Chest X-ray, AP view. Patient: 72 years old, sex F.
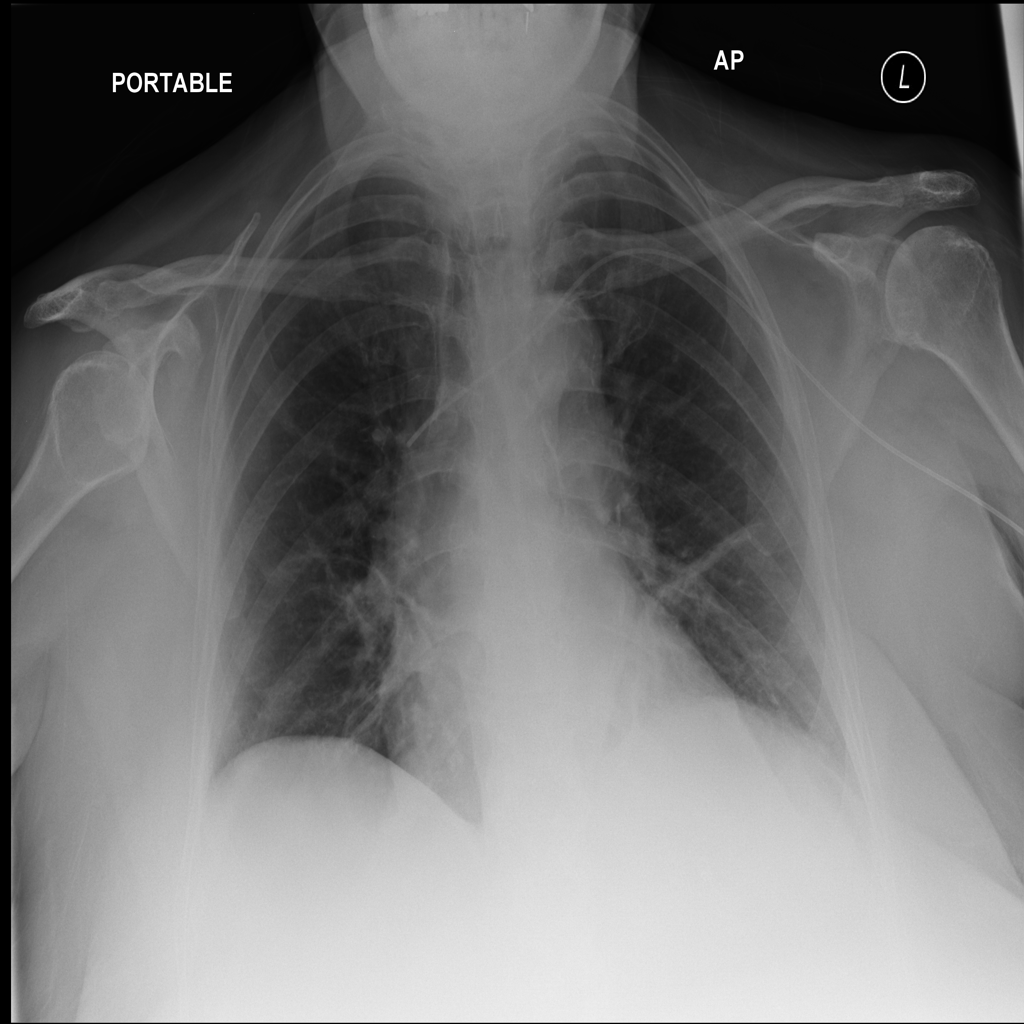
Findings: Atelectasis